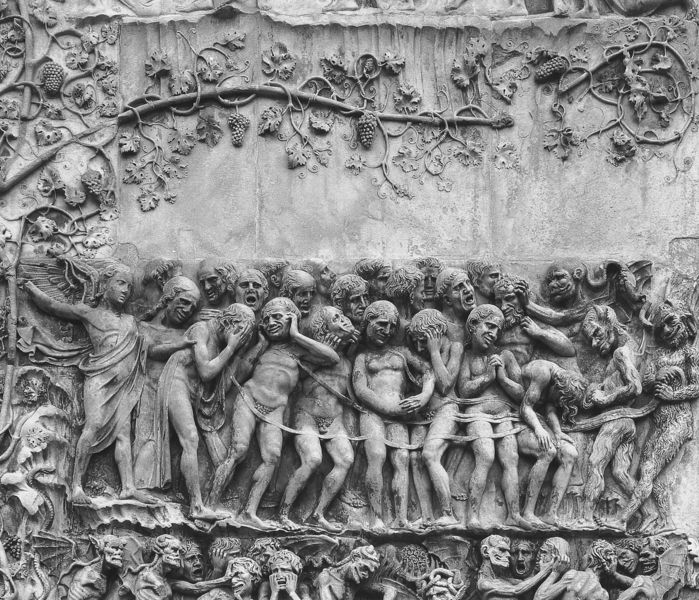
Titel: Orvieto, Dom, Fassadenschmuck
Künstler: Lorenzo Maitani
Standort: Orvieto, Dom (EU - I - Umbrien)
Schlagwörter: menschen, schwarz, weiss, arme, stehen, stein, gotik, traurig, trauben, beine, relief, figuren, gewalt, wein, fotografie, seil, schwarzweiß, ketten, ranke, fries, weintrauben, apokalypse, jüngstes gericht, leid, schreien, gefangene, romanik, sklaven, bildhauer, gefesselt, grauen